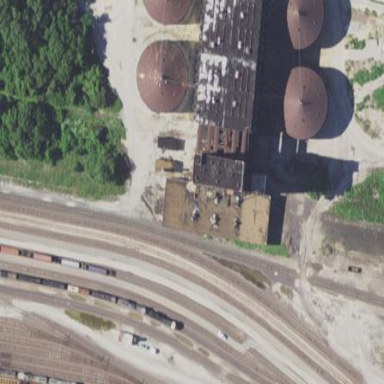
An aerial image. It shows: Industrial building.